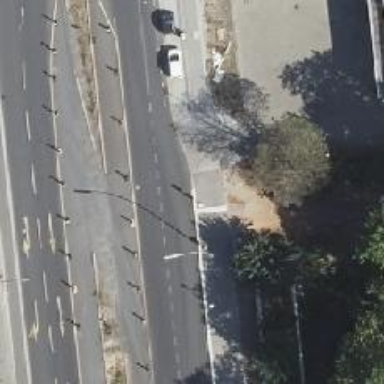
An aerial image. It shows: Sidewalk along the footway.